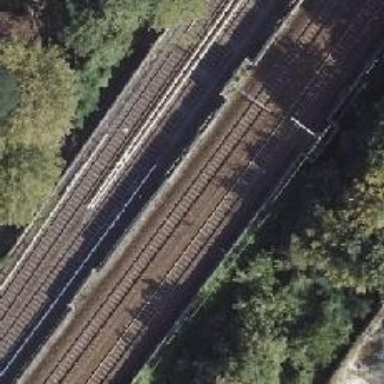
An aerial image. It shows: Railway signal.